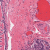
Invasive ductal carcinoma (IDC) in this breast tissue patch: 0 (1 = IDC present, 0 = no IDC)